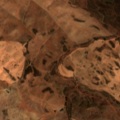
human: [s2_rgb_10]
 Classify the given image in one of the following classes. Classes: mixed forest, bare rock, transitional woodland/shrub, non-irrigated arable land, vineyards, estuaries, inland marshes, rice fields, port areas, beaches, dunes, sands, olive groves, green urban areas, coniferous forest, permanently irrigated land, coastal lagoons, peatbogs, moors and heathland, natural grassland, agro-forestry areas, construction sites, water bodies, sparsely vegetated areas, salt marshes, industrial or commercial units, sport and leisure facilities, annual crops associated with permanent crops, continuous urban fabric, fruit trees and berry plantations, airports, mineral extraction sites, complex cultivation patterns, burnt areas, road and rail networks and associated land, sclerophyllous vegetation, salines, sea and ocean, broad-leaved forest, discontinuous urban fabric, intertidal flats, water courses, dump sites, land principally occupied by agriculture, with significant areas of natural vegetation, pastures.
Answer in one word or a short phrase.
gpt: non-irrigated arable land, olive groves, land principally occupied by agriculture, with significant areas of natural vegetation, sclerophyllous vegetation, transitional woodland/shrub